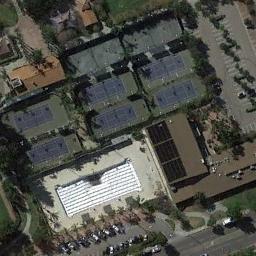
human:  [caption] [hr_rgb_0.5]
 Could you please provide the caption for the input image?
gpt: Two tennis courts, one shaded by trees, the other not .

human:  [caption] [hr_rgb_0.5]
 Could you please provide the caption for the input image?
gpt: Many buildings are beside the tennis courts .

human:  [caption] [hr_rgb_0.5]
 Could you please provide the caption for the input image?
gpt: The tennis court is next to some buildings and trees .

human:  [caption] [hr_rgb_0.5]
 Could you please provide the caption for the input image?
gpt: Neatly arranged tennis courts near residential areas and parking lots .

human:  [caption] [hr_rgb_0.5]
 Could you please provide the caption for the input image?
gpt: There are some buildings around the tennis courts .